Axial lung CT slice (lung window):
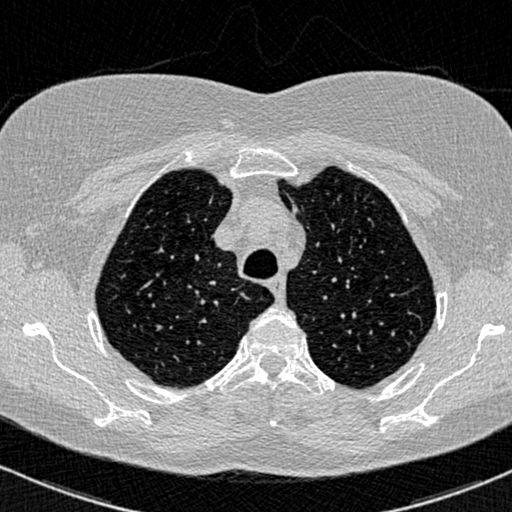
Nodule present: no